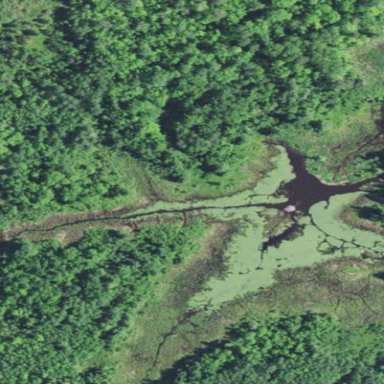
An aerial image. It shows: Marshy wetland area.